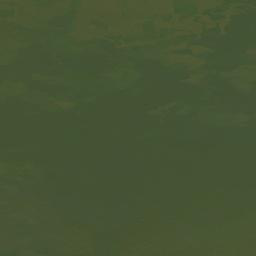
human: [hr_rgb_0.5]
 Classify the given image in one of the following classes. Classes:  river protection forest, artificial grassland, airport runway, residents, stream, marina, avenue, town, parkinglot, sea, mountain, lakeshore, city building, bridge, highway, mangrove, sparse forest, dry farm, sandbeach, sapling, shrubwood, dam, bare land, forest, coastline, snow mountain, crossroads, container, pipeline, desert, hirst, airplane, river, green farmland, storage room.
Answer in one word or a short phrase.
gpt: sea